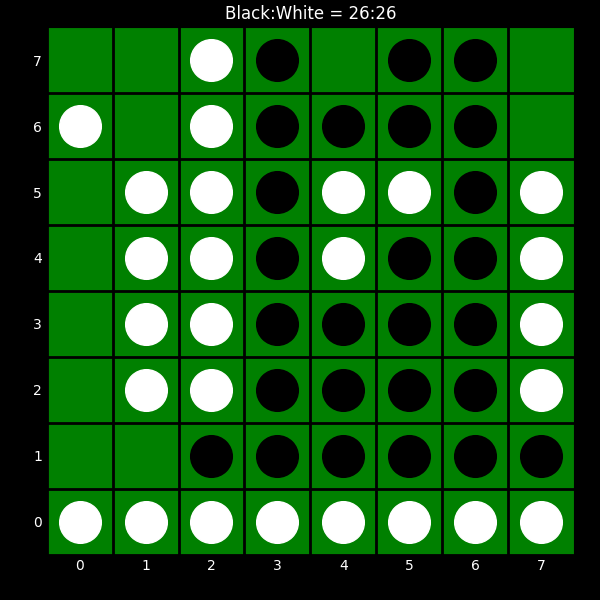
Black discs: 26
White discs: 26